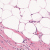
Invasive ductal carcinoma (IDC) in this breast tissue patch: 0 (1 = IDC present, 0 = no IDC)